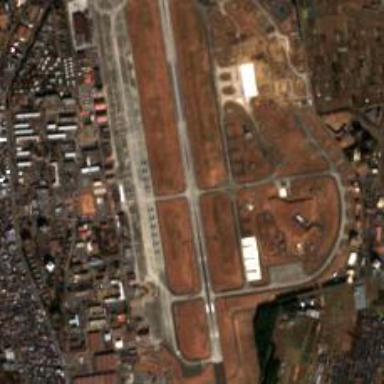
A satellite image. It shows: View of runway in airport.